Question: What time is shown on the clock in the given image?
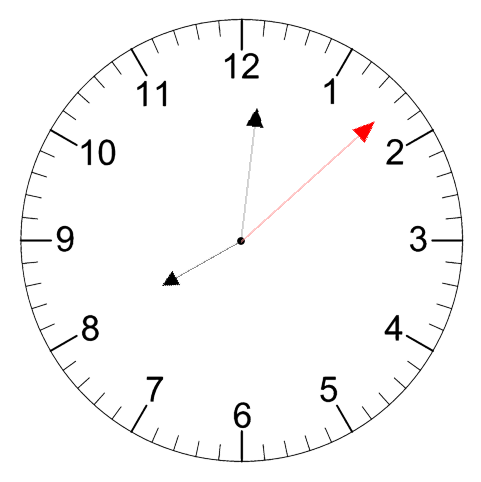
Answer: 08:01:08